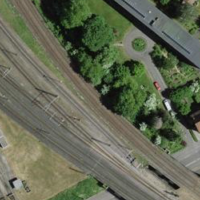
EUNIS habitat code: 57
Species observed at this site:
Leucojum vernum